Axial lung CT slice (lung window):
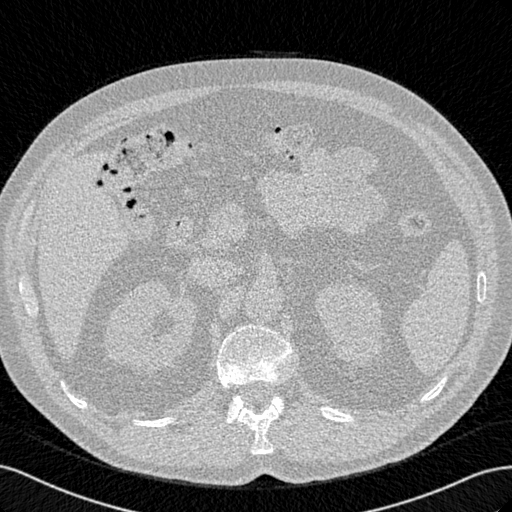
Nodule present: no